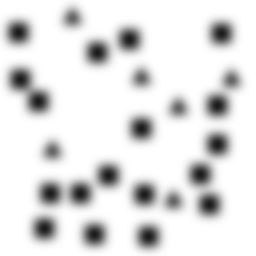
Squares: 18
Triangles: 6
Stars: 0
Total shapes: 24